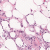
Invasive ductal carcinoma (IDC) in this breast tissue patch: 0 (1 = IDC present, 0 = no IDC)